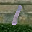
Label: 1